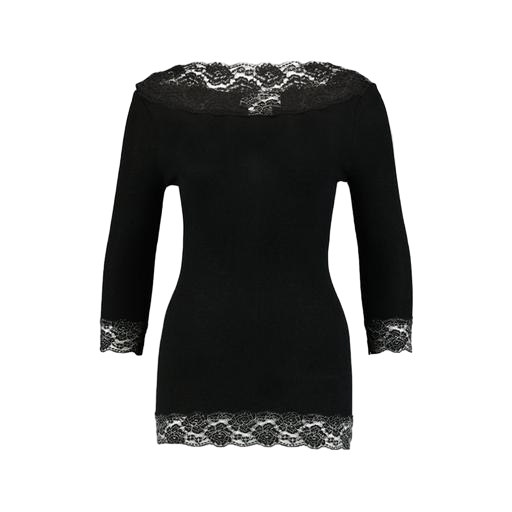
black boat-neck lace, black three-quarter-sleeve top only macy, black lace-accented top, white background